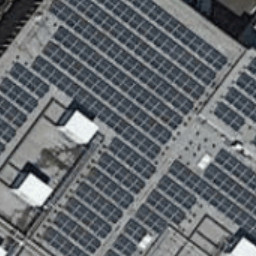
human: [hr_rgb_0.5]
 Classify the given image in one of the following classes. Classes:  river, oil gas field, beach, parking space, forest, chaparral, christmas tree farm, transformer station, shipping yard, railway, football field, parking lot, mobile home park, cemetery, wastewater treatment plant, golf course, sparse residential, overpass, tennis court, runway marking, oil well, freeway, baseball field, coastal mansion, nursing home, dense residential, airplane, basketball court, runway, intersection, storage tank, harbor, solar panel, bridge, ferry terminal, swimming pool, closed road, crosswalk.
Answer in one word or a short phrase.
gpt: solar panel